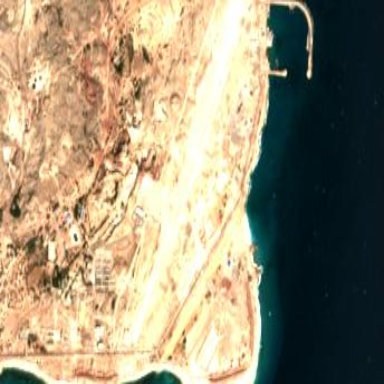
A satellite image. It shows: Military airfield located within aerodrome.